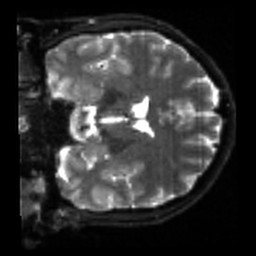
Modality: sbref
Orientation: coronal
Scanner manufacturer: siemens
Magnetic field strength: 3 T
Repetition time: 4 s
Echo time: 0.0594 s